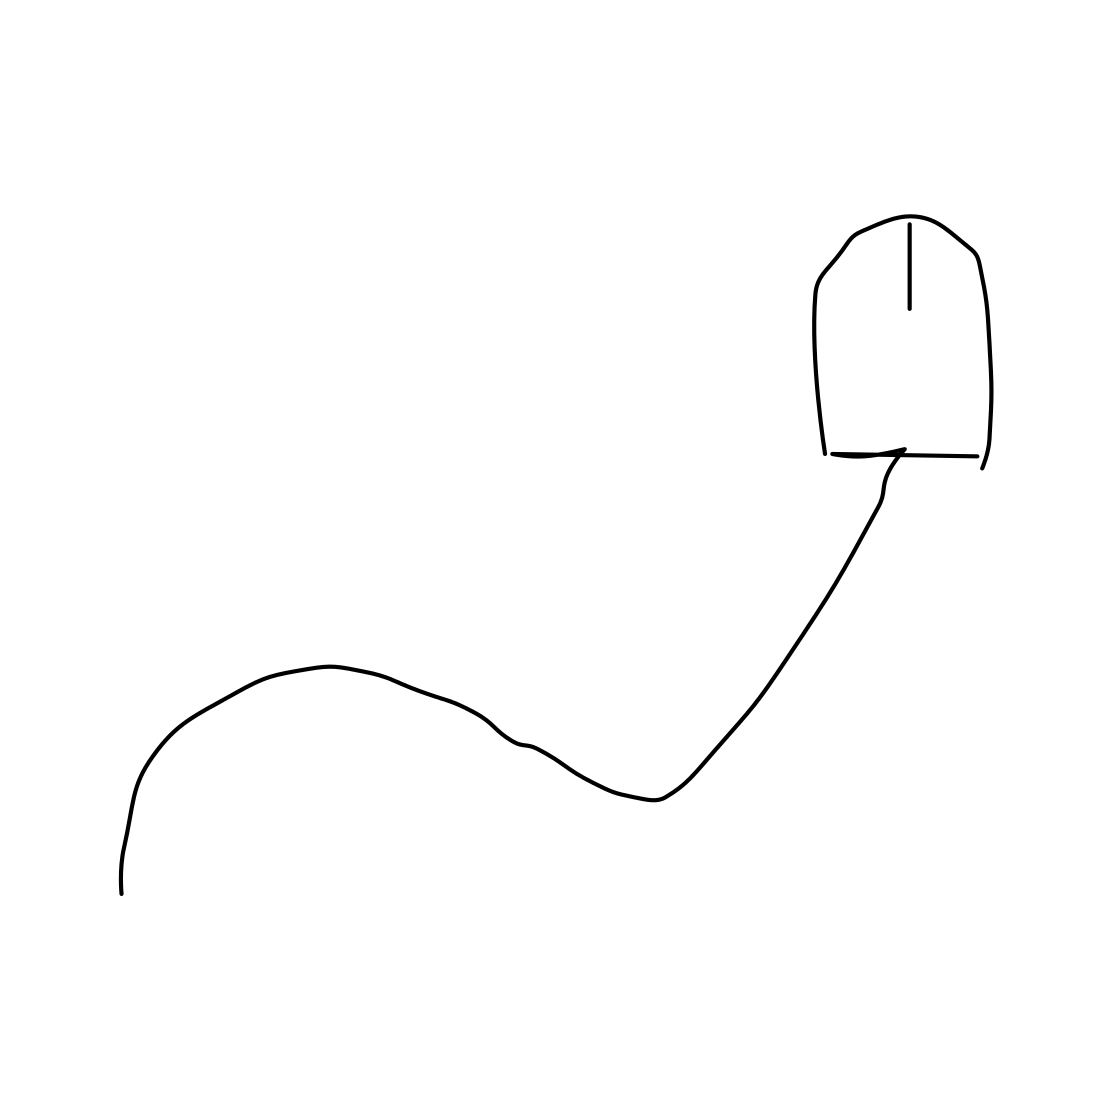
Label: computer-mouse